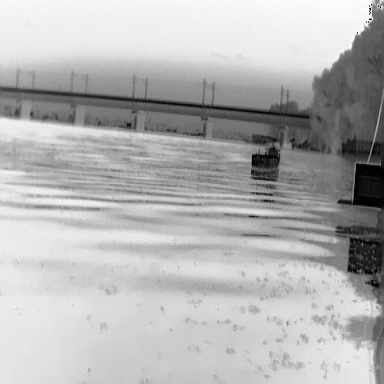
There is a liner in the infrared image.